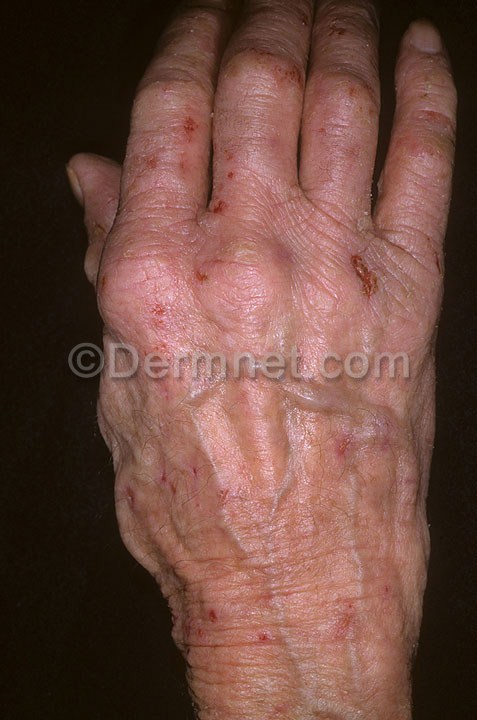
Disease: Eczema Photos